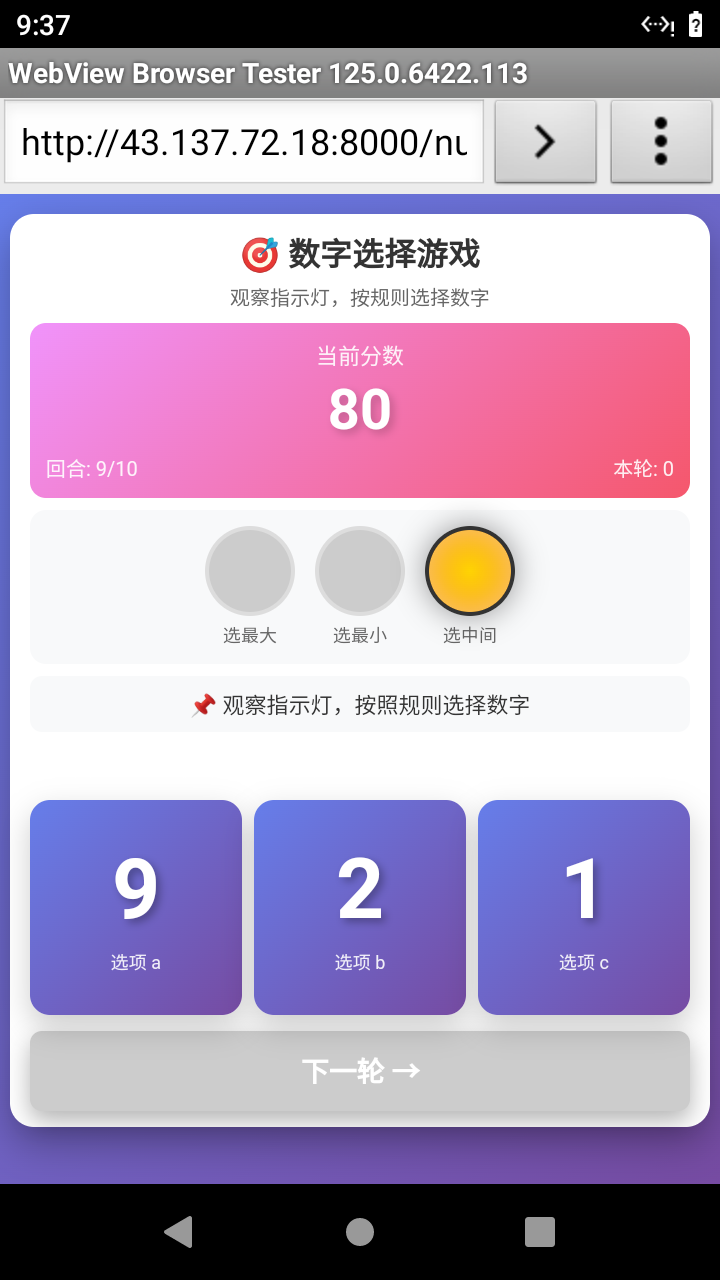

Select the correct number based on the traffic light color.
Answer: 1